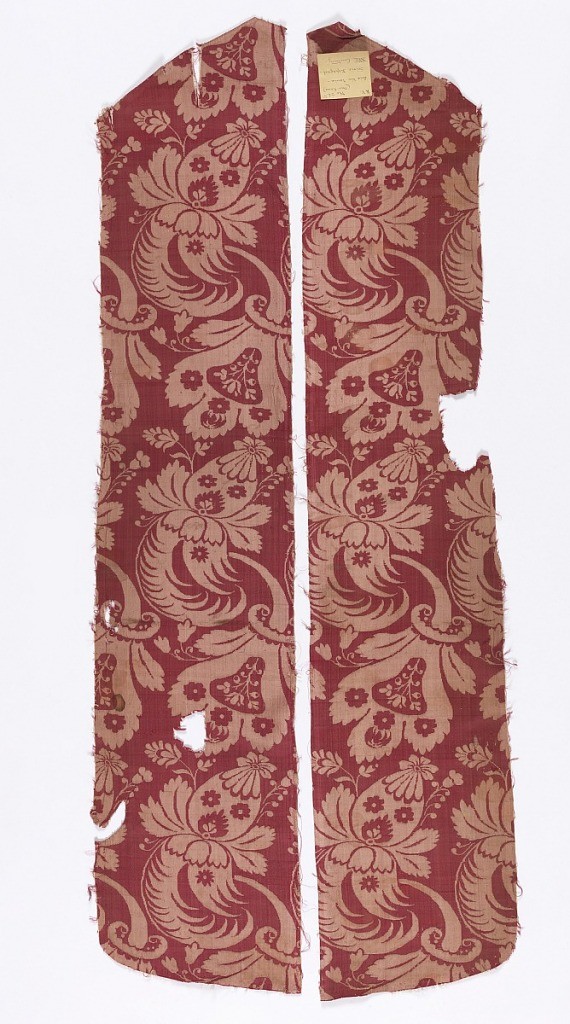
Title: Fragment
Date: ca. 1705
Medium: silk Technique: 5-harness satin damask
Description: Fantastic flowers in red and white.